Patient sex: M
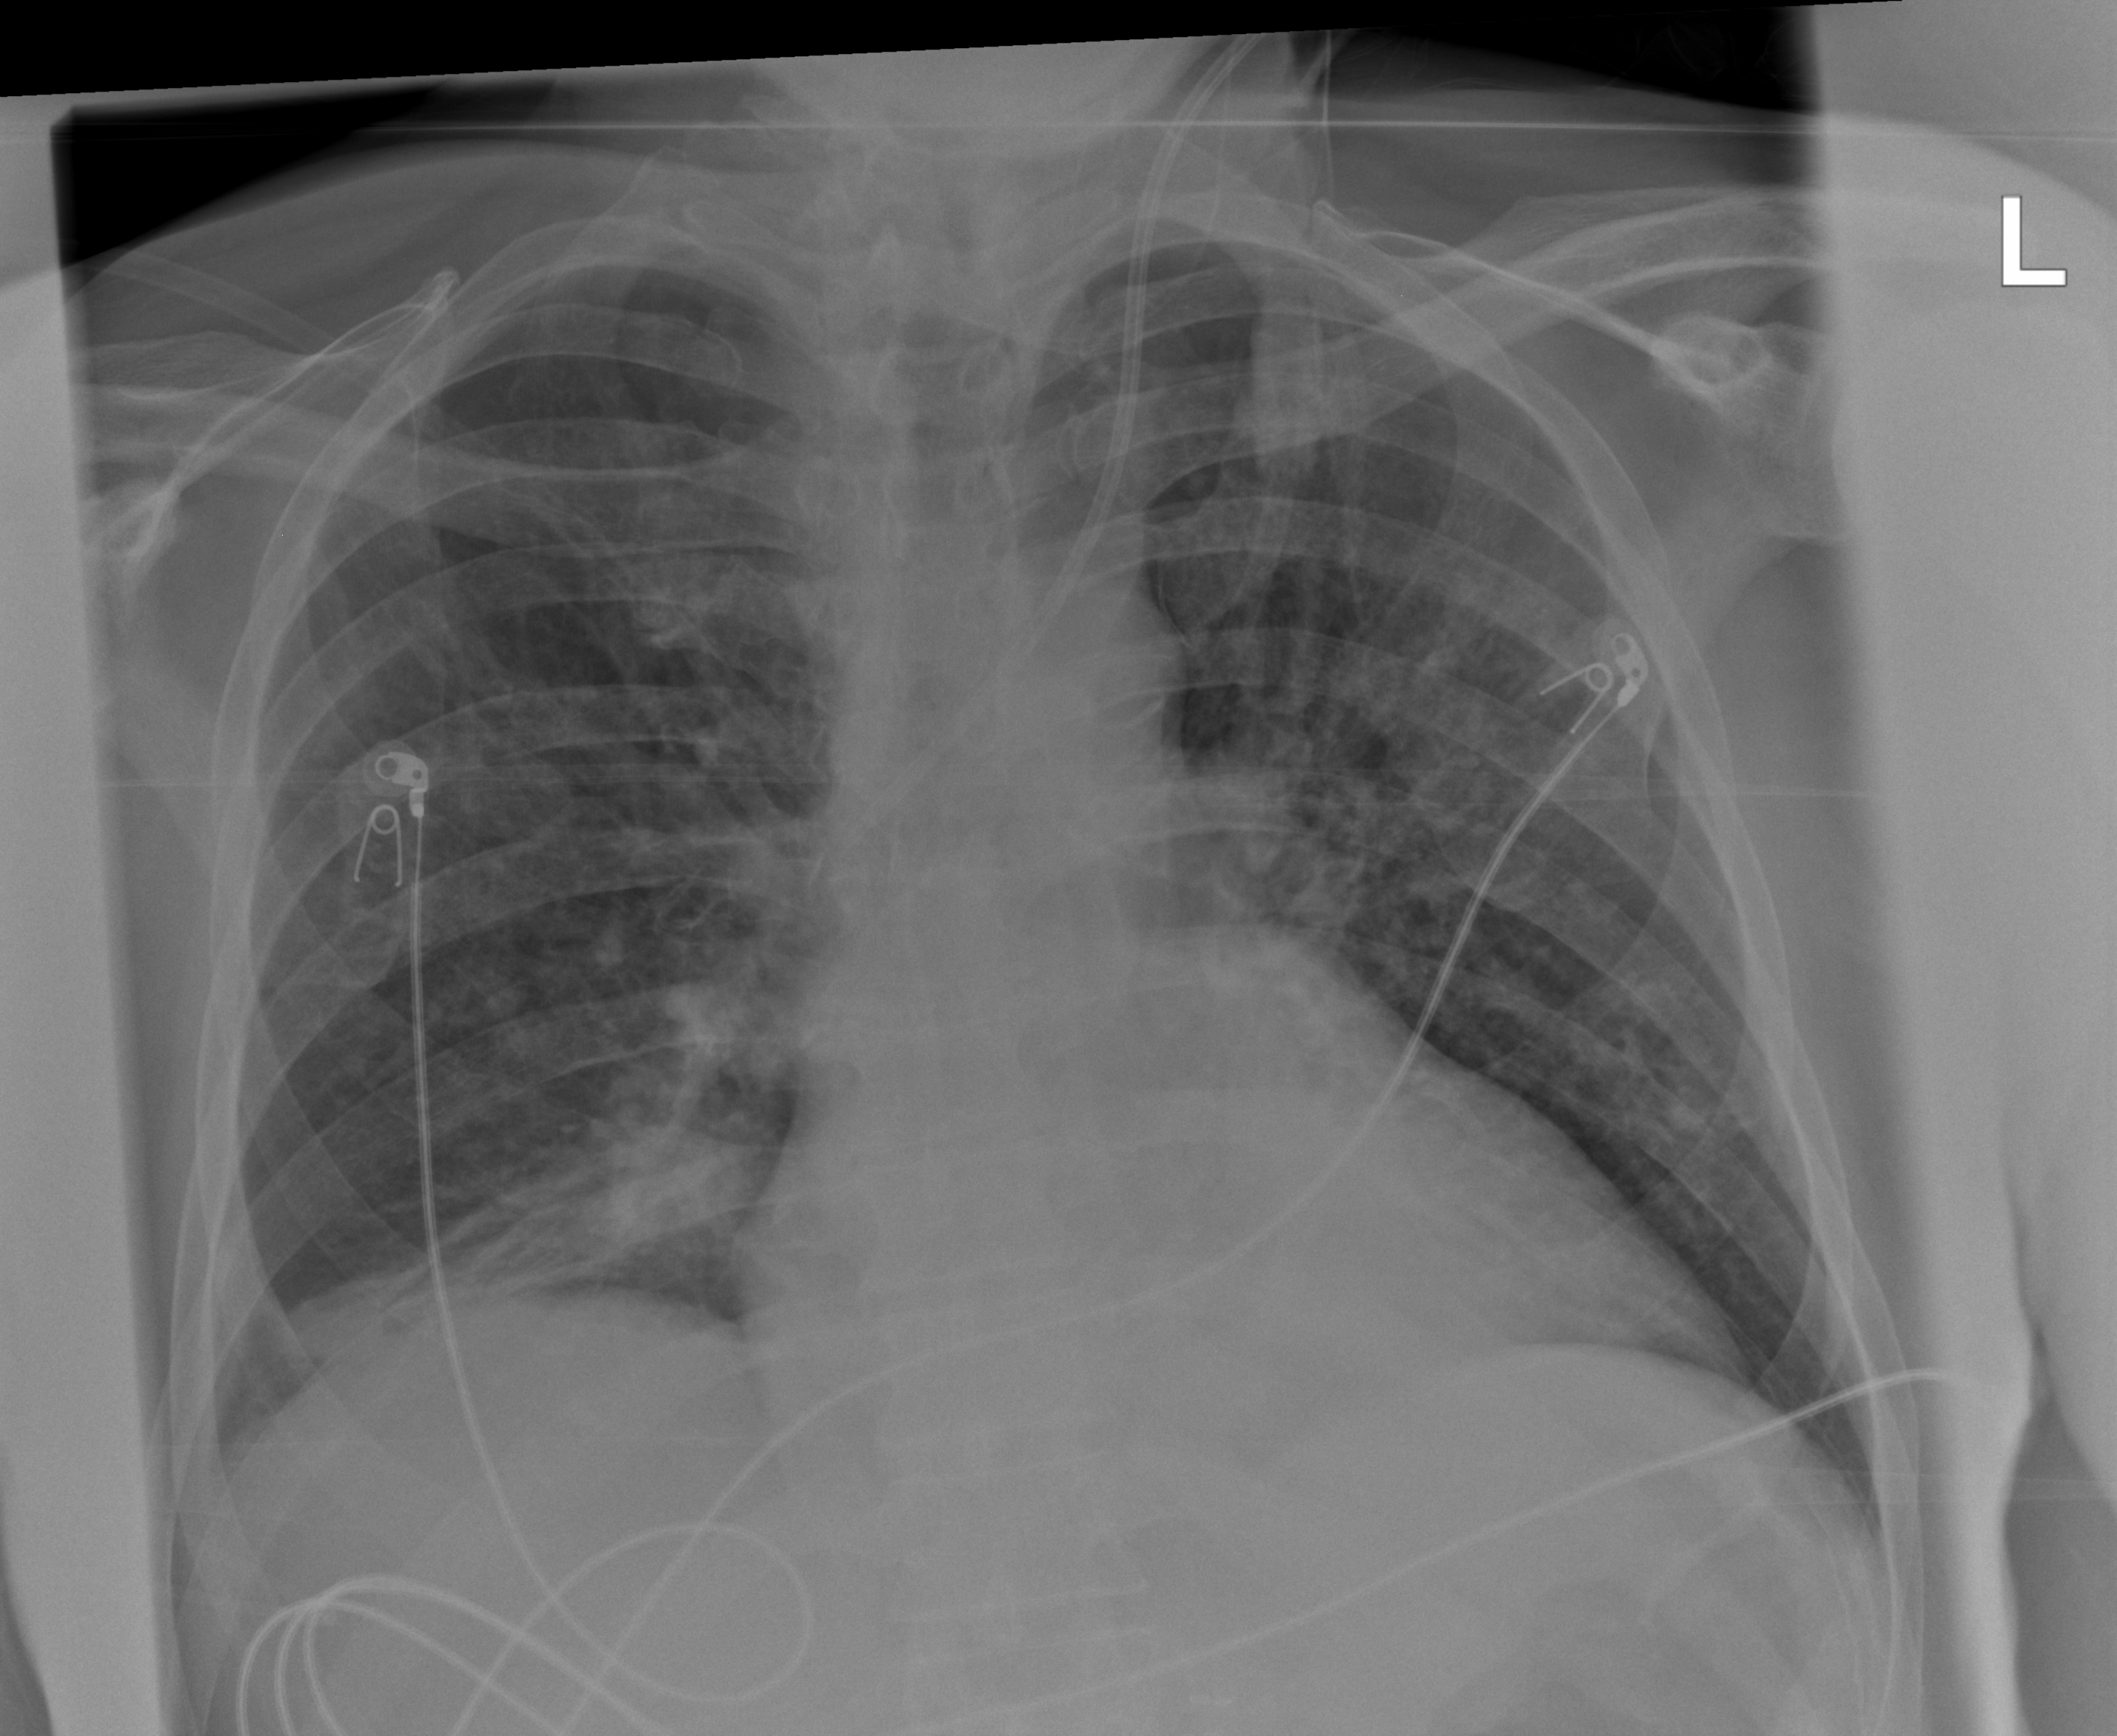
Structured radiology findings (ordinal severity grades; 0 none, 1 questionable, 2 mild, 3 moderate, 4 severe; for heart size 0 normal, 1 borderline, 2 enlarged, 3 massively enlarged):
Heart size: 2
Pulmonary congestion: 0
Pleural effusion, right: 0
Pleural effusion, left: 0
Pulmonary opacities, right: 3
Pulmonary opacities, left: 0
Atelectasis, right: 3
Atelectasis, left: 0